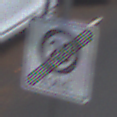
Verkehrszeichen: EndeZone20
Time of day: MorningAfternoon
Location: Outdoor (Urban)
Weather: Overcast
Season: NotSpecified
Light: Natural